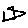
Label: square